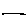
Label: line